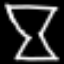
Label: hourglass